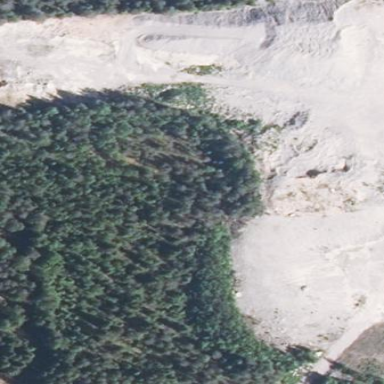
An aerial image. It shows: Quarry extracting sand as natural resource.